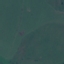
Land use / land cover class: Pasture